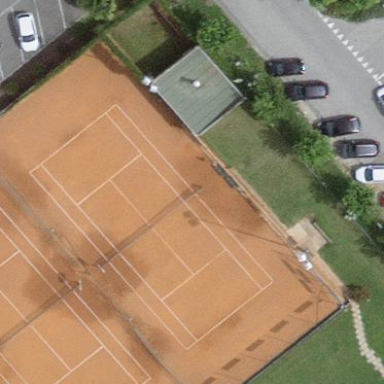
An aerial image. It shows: Clay tennis court on pitch.